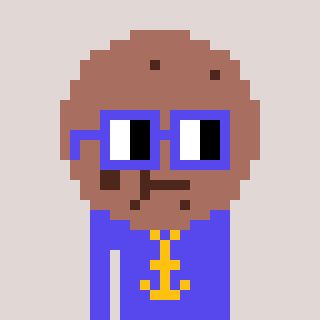
a pixel art character with square blue glasses, a cookie-shaped head and a computerblue-colored body on a warm background